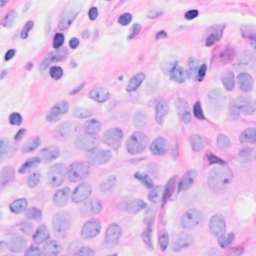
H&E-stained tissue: Breast